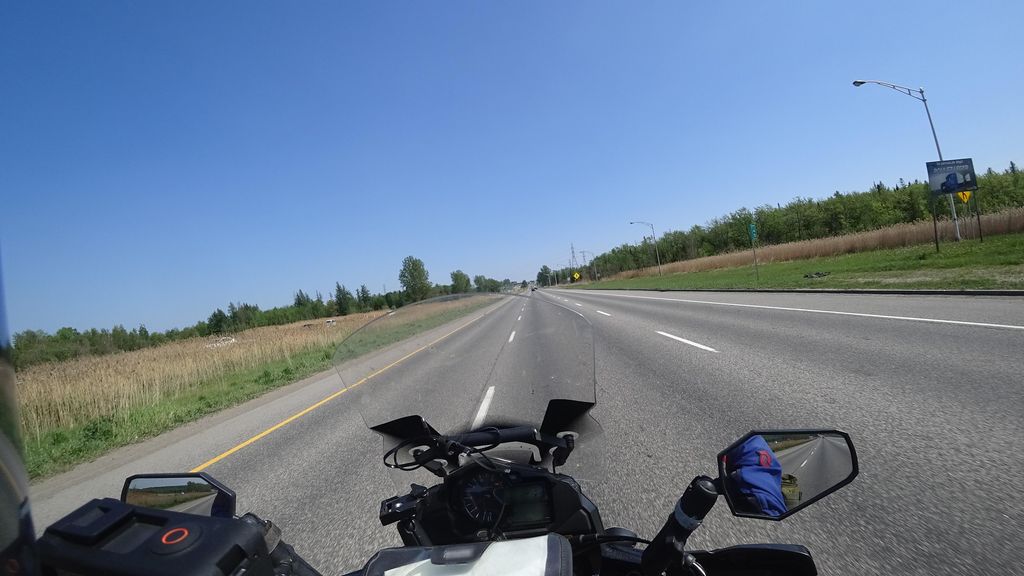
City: quebec_city